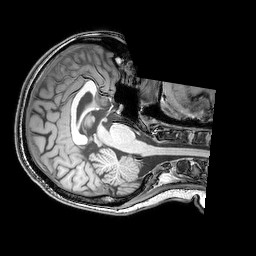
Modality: T1w
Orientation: axial
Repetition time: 0.00828 s
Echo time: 0.00388 s